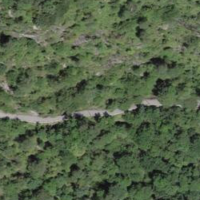
EUNIS habitat code: 43
Species observed at this site:
Polygonia c-album
Podarcis muralis